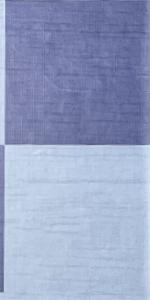
Label: Empty